Question: I have installed the <URL> but I can't figure out if it is possible to have a keyboard combination for the 'Edit' > 'Code Folding' > 'Fold With String' as I cannot find the default keyboard combination 'ctrl+k' 'ctrl+s' in the 'Key Bindings - Default'?
If this is not possible, can anyone then refer to another filter plugin, which (ideally) realtime filters the text, so I can edit all the lines in one go?
I want keyboard shortcuts for the Code Folding lines:

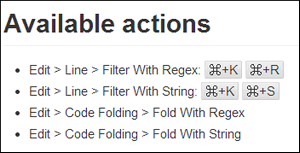
Answer: Just look at <URL> and you will know what command to run as shortcut. If the name of the command class is 'FoldToLinesCommand', the command name in the shortcut files will be 'fold_to_lines'.
Another solution is to open Sublime console, and enter
'''
sublime.log_commands(True)
'''
this will log all the commands in the console. After, you just have to run the command you want as a shortcut, look at the console output and write it in your key bindings files.
Do not forget to disable command logging when you are done to avoid useless output.